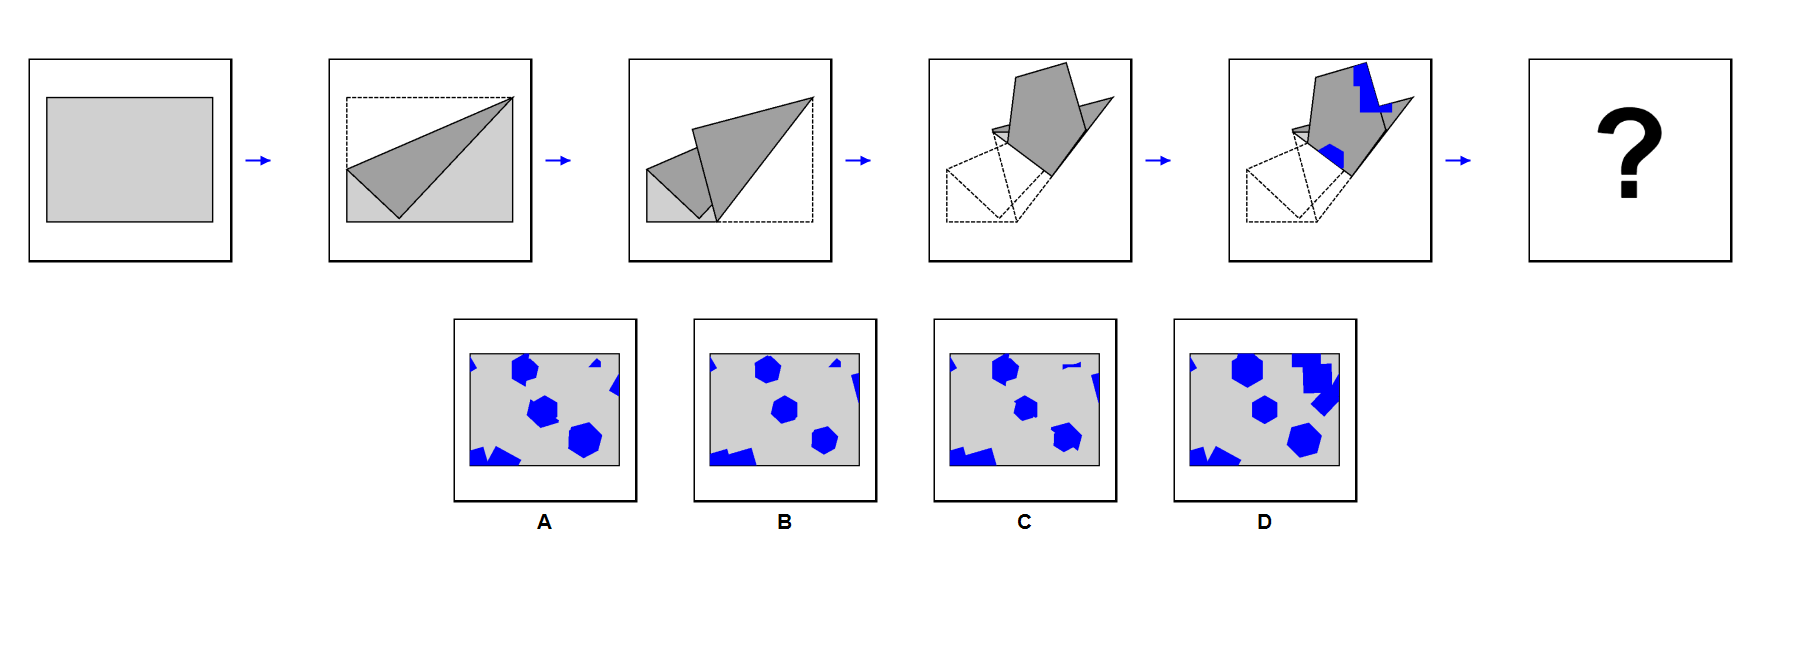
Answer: B